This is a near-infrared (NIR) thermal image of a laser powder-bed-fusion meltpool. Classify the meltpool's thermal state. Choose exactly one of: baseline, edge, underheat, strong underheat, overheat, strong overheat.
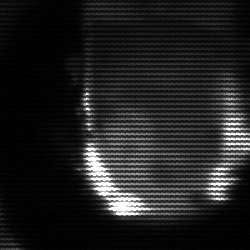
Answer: baseline